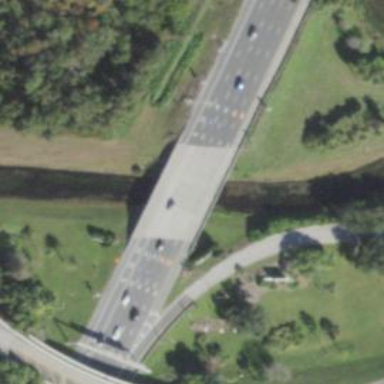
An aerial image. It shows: Beam bridge structure.